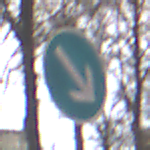
Verkehrszeichen: VorgeschriebeneVorbeifahrtRechts
Umgebung: Outdoor, Nature
Tageszeit: Midday
Wetter: Overcast
Licht: Natural
Jahreszeit: NotSpecified
Kontrast: LowContrast